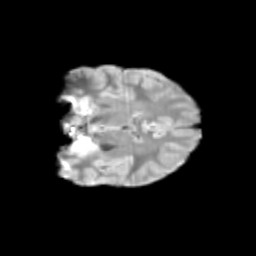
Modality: T2w
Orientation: coronal
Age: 12
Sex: female
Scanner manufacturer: siemens
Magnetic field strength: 3 T
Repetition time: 3.8 s
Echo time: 0.07 s